Interaction volume radius: 5 \u00c5
Interaction volume height: 15 \u00c5
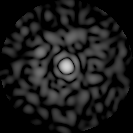
Disorder parameter: 0.8577